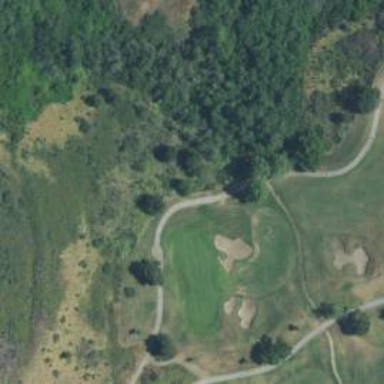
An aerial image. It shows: Golf cartpath that is also road path.